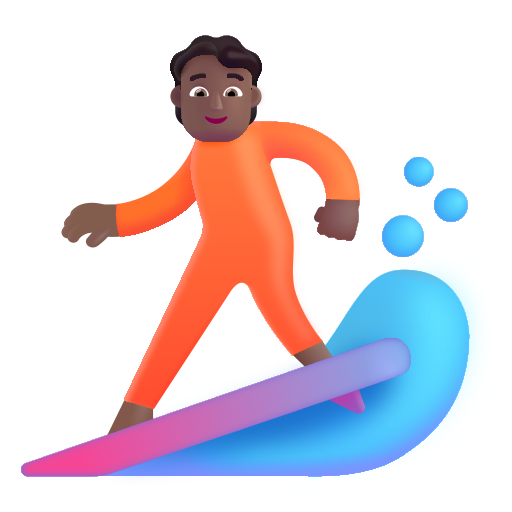
person surfing color  dark